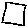
Label: square